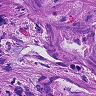
Metastatic tissue present: yes